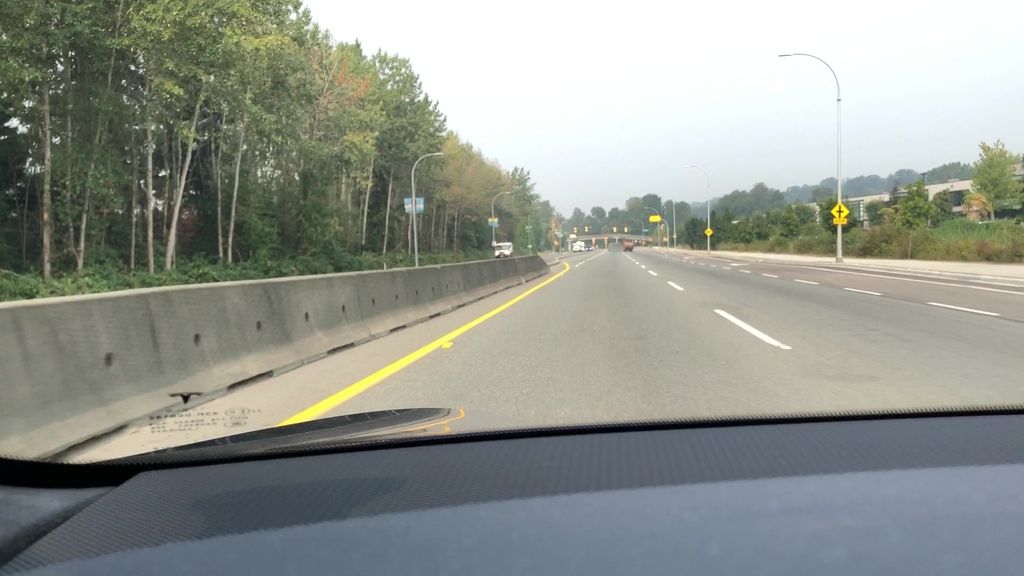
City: vancouver